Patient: sex M, age 74
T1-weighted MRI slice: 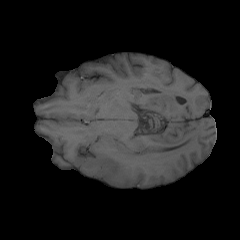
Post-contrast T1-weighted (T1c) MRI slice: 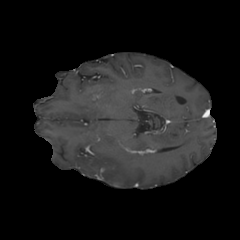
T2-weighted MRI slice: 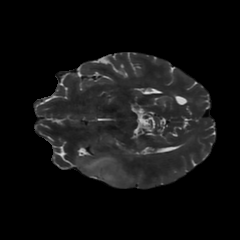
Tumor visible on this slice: yes
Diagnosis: Astrocytoma, IDH-wildtype
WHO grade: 3